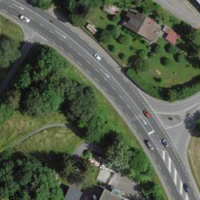
EUNIS habitat code: 55
Species observed at this site:
Tringa ochropus
Colchicum autumnale
Ornithogalum umbellatum
Cardamine pratensis
Falco subbuteo
Carduelis carduelis
Milvus migrans